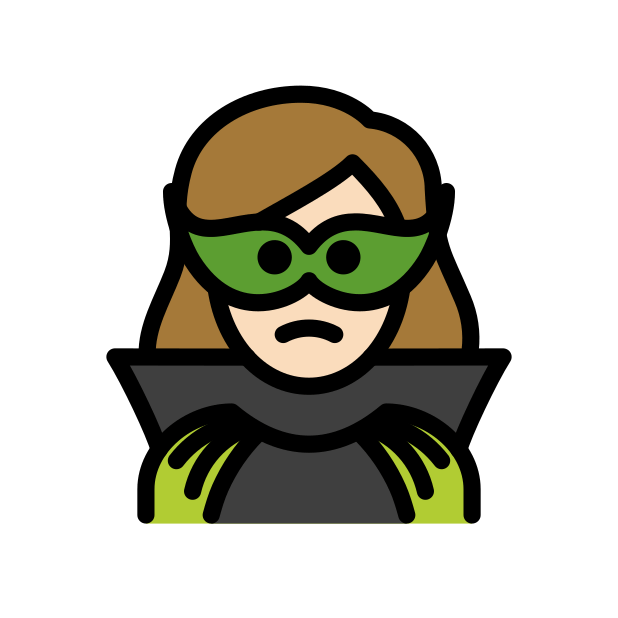
woman supervillain: light skin tone